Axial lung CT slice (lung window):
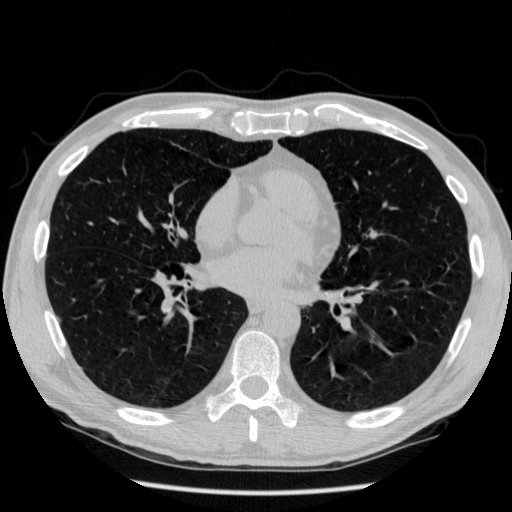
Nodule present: no